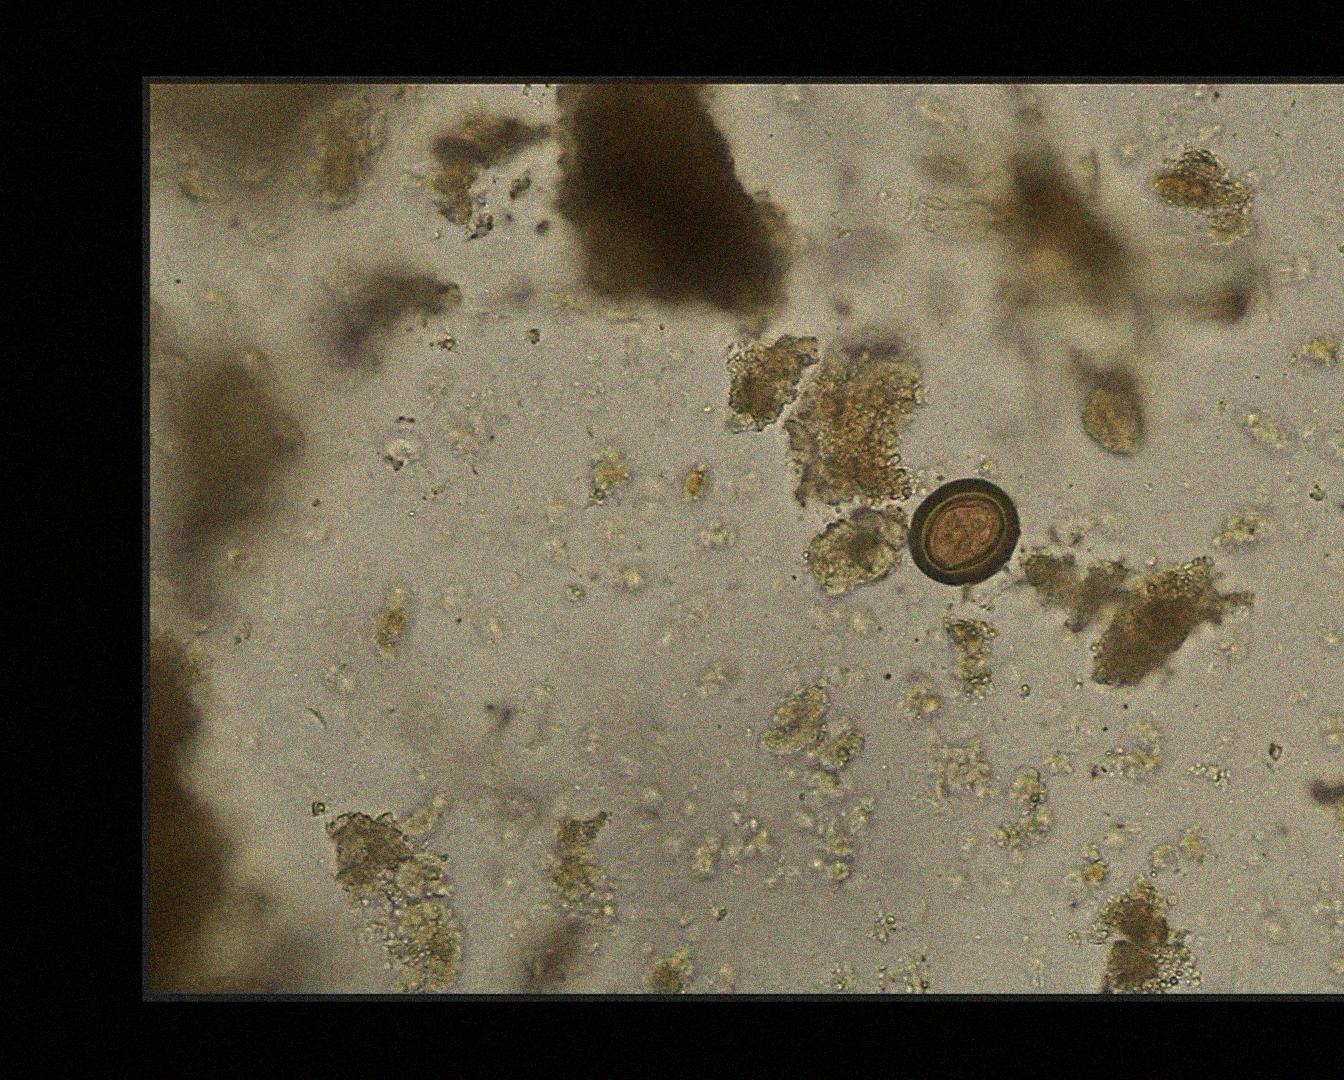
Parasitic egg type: Taenia spp. egg